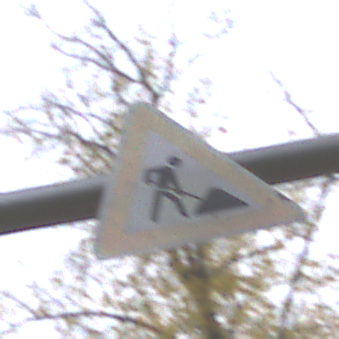
Verkehrszeichen: Arbeitsstelle
Umgebung: Outdoor, Nature
Tageszeit: Midday
Wetter: Overcast
Licht: Natural
Jahreszeit: Autumn
Kontrast: LowContrast